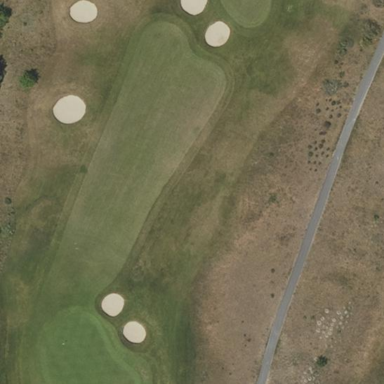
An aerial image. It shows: Golf fairway in the image.